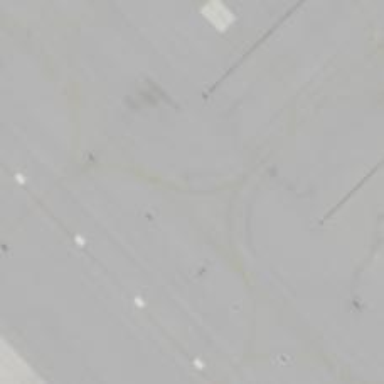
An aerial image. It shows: Image of taxiway at airport.